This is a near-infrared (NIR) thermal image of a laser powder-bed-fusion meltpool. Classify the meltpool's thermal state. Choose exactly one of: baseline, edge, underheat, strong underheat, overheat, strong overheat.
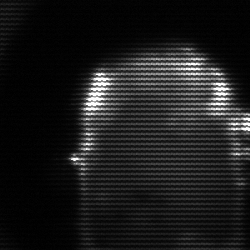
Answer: baseline